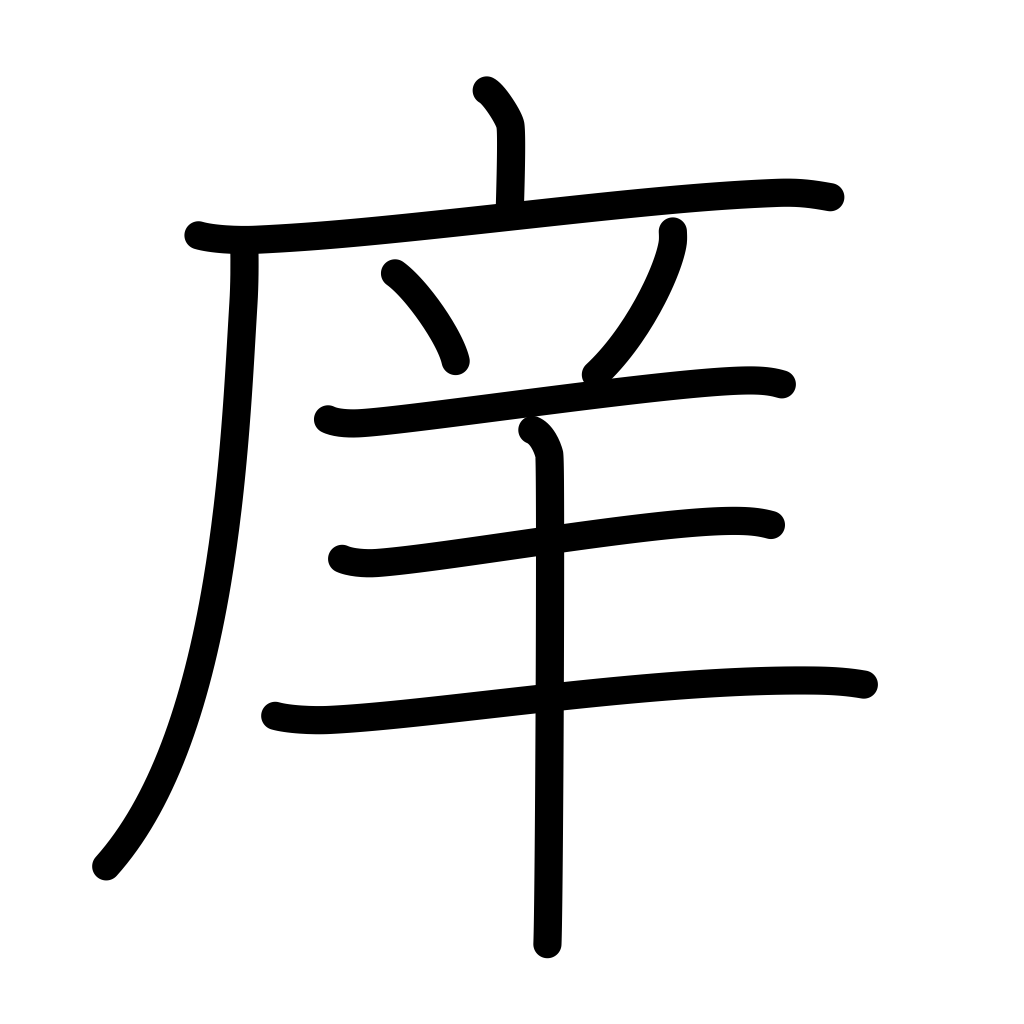
Meaning: school